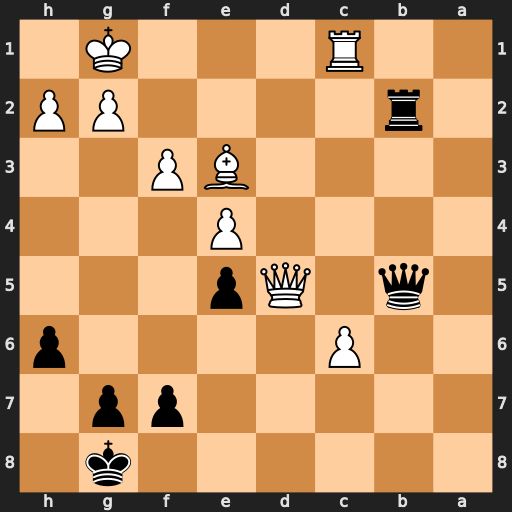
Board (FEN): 6k1/5pp1/2P4p/1q1Qp3/4P3/4BP2/1r4PP/2R3K1
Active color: b
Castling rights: -
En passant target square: -
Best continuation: Qe2 Qd2 Rxd2 Bxd2 Qxd2